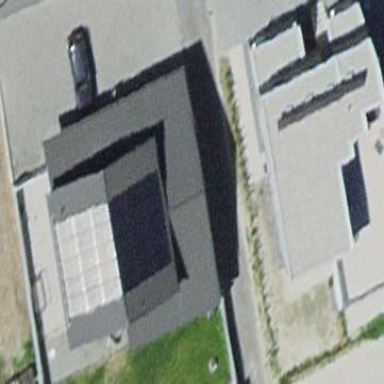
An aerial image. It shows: Detached building.